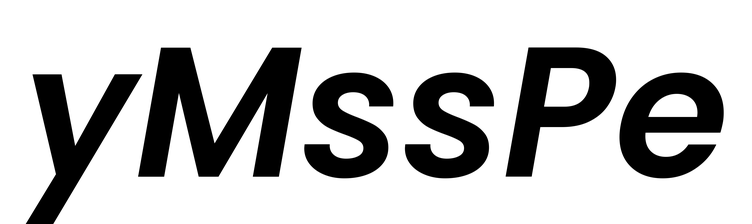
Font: Poppins-SemiBoldItalic